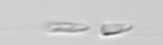
Label: Dinobryon